Aerial crown-view tile of a tropical tree (Barro Colorado Island, Panama), acquired 20240813:
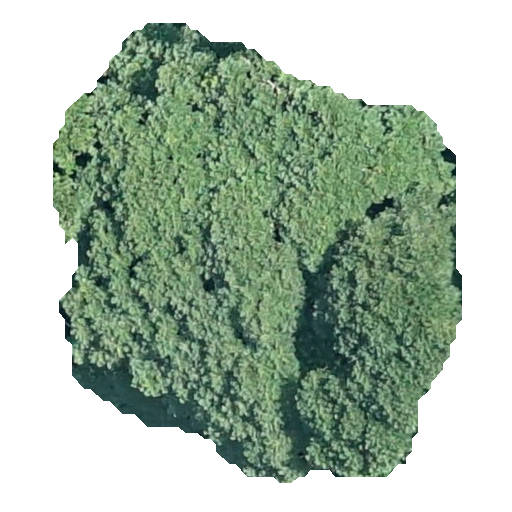
Species: Jacaranda copaia
GBIF accepted scientific name: Jacaranda copaia
Crown area: 214.553 m²